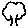
Label: tree